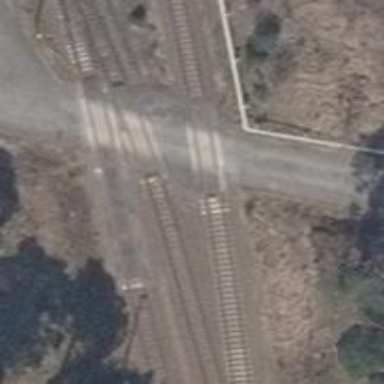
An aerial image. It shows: Level crossing along the railway.